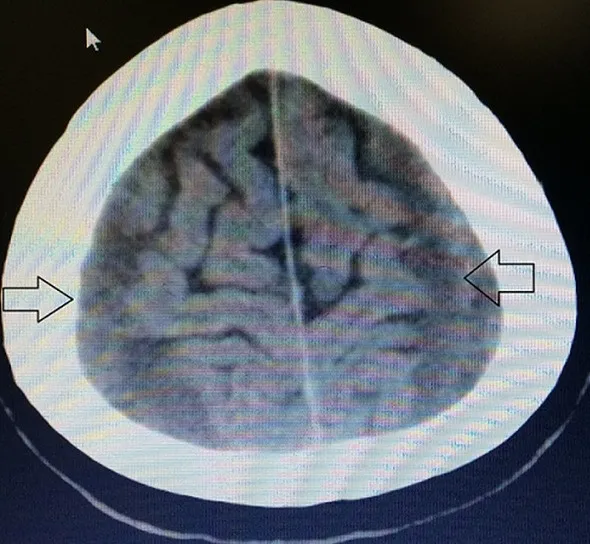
Initial cranial CT scans show a 20 mm thick low-isodensity chronic subdural hematoma at bilateral frontotemporoparietal region.
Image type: radiology (ct)